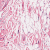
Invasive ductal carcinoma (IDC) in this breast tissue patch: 0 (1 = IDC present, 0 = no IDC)